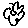
Label: flower